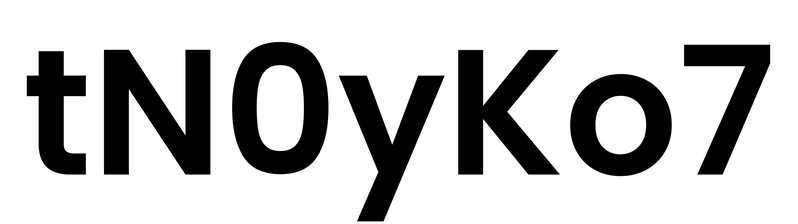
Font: Poppins-SemiBold